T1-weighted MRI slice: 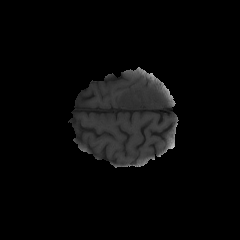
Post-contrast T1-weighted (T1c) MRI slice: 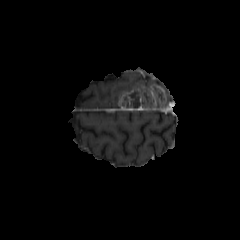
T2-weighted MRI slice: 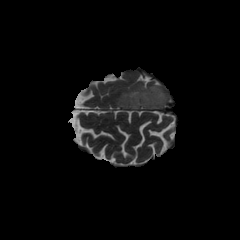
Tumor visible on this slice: yes